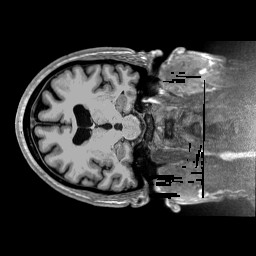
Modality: T1w
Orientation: axial
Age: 50
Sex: male